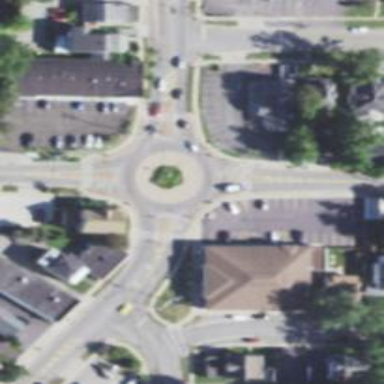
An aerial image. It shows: Primary highway intersecting roundabout.